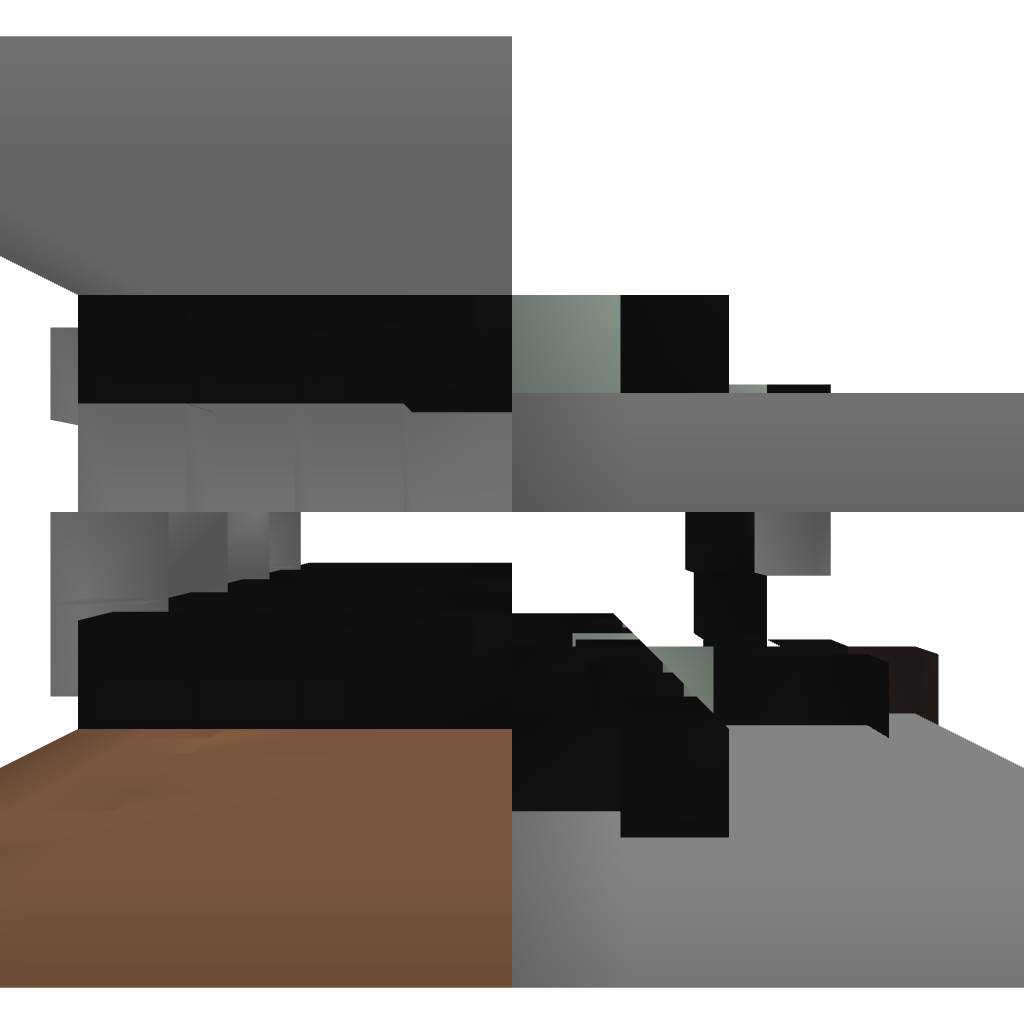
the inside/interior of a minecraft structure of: super defence machine